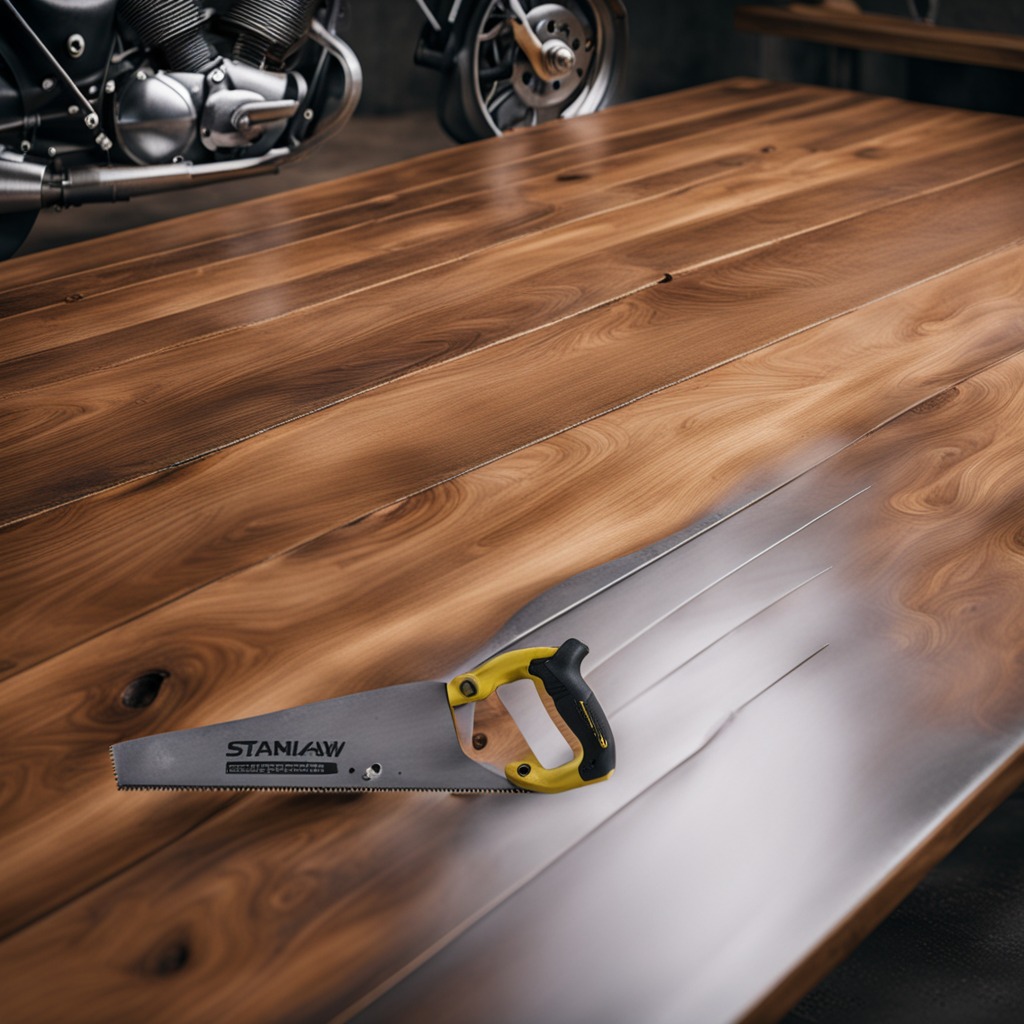
A handheld metal saw is lying on the wooden table in the vintage motorcycle garage.